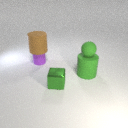
large green rubber cylinder below small green rubber sphere